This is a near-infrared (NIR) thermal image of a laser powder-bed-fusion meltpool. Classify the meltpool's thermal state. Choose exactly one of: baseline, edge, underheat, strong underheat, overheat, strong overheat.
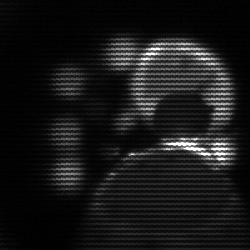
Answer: edge